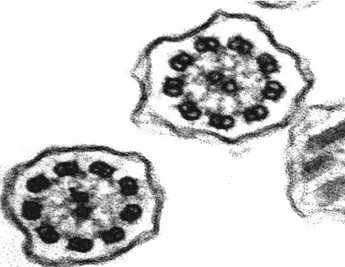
Transmission electron microscopy (EM) of representative nasal epithelium cilia from patient #3 with primary ciliary dyskinesia caused by demonstration of cilia lacking of lacking outer dynein arm.
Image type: pathology (pas)